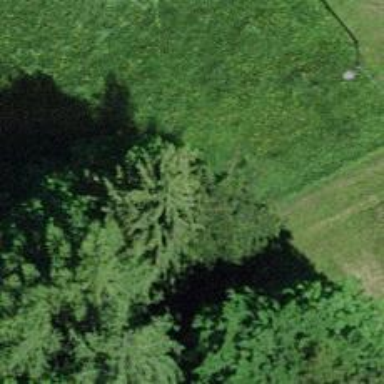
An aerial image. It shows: Grassy path.